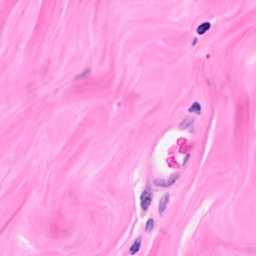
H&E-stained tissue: Breast